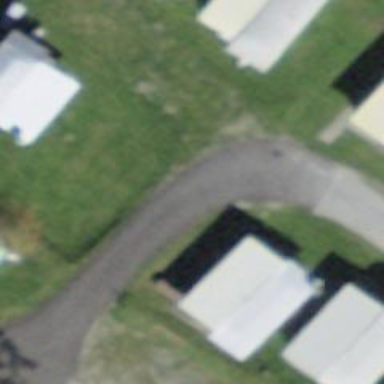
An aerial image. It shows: Alleyway designated as service road.